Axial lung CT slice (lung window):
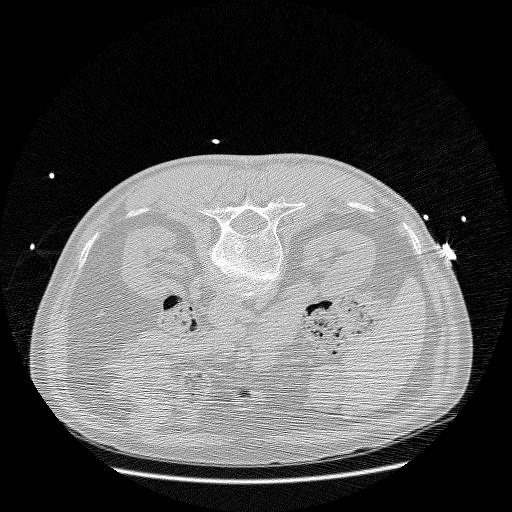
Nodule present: no